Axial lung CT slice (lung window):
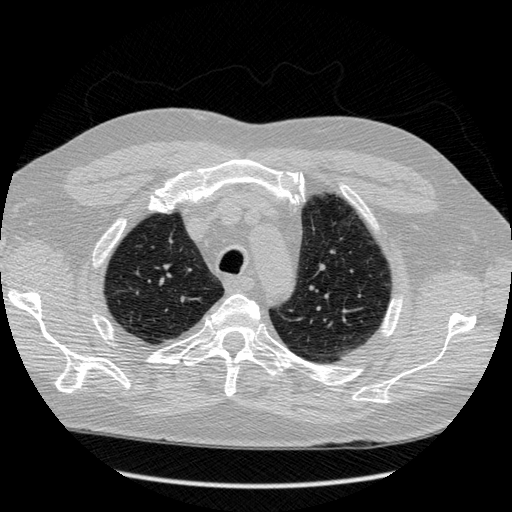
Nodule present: no